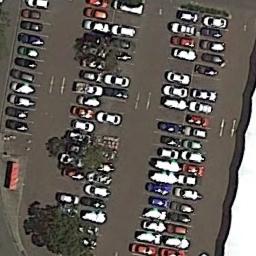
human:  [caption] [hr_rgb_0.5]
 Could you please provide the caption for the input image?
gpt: There are many different colors and styles of cars in the parking lot .

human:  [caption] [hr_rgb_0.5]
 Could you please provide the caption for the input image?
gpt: The parking lot is full of cars next to some trees .

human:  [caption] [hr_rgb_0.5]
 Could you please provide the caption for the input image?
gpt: There are a dozen cars in the parking lot .

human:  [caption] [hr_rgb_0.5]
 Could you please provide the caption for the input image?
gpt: The parking lot has some cars arranged neatly in lines and some trees are among cars .

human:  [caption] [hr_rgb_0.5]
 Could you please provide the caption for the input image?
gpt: There are many cars on the parking lot .